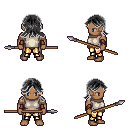
a pixel art fantasy rpg character, male body template, human, dark skin, white sleeveless shirt, gold greaves, gray loose hair, cloth bracers, spear, four views (front, back, left, right), 2x2 character sprite sheet, small pixel art, hard edges, no anti-aliasing